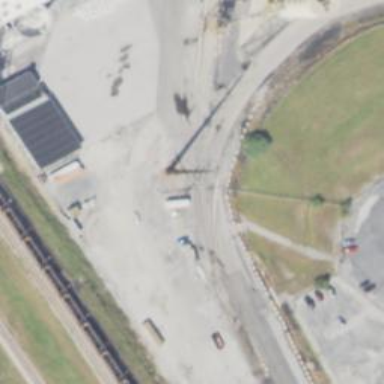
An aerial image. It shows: Level crossing along the railway.